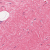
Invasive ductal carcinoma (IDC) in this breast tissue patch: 0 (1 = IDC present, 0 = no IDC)